Interaction volume radius: 5 \u00c5
Interaction volume height: 10 \u00c5
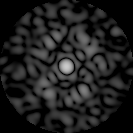
Disorder parameter: 0.7016